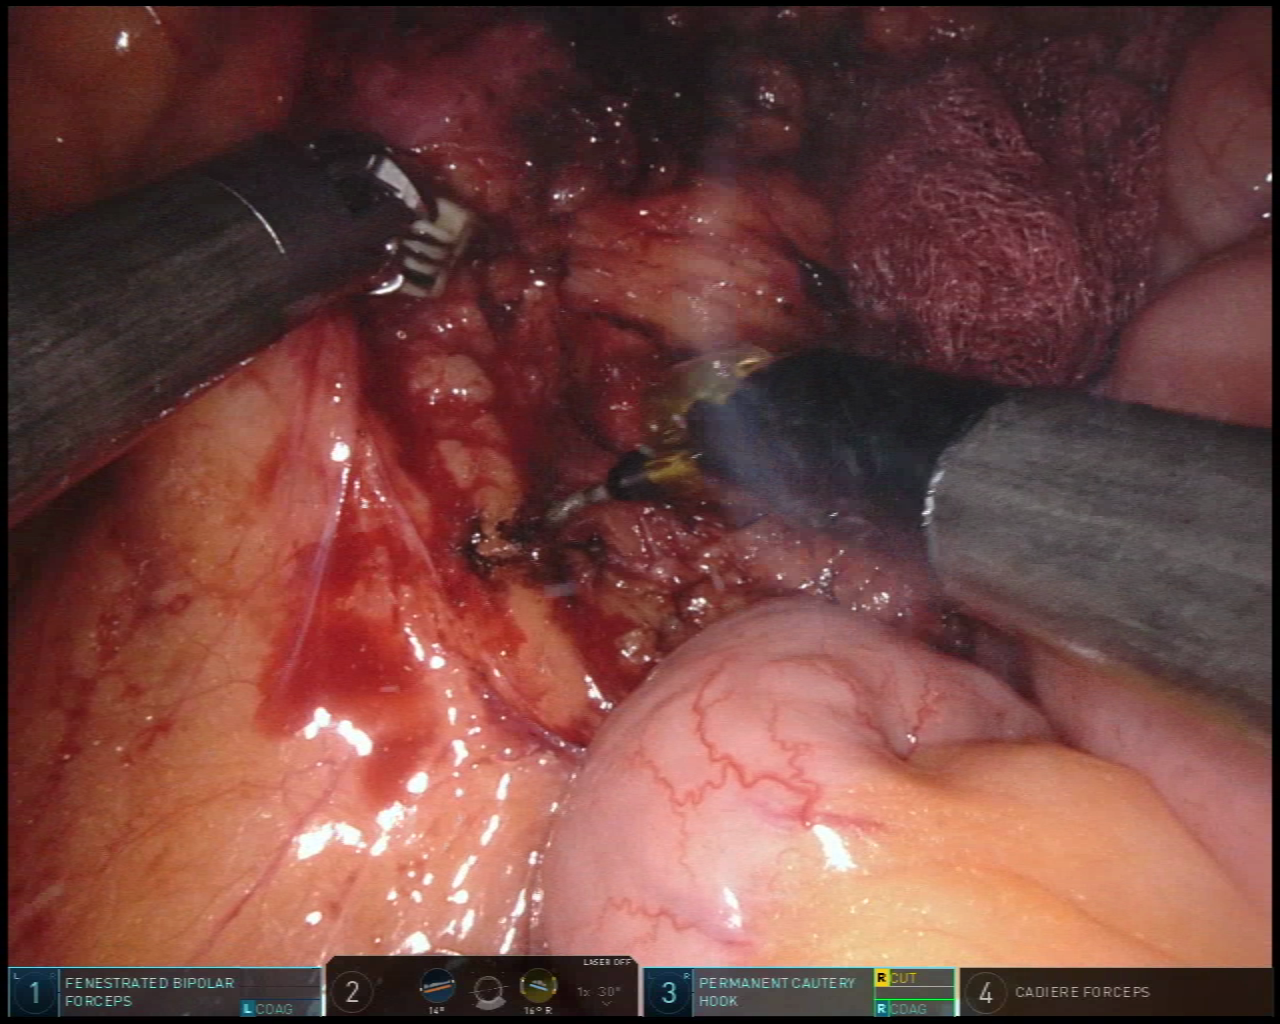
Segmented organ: small_intestine
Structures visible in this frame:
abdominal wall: no
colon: no
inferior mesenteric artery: no
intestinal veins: no
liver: no
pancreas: no
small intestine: yes
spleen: no
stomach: no
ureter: no
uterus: no
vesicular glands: no